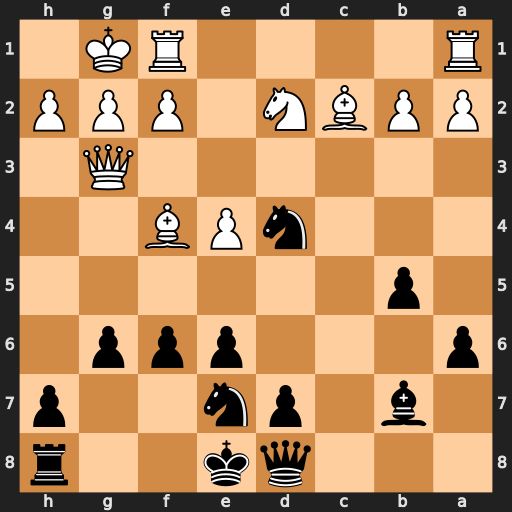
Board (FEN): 3qk2r/1b1pn2p/p3ppp1/1p6/3nPB2/6Q1/PPBN1PPP/R4RK1
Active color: b
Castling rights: k
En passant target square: -
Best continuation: Ne2+ Kh1 Nxg3+